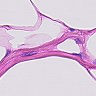
Metastatic tissue present: no